Question: I want to implement this layout for buttons on a project.

Things I have tried.
Recommendations from this <URL>
but it only works for left aligned texts while I want to implement a text-align centered button.
The above post suggests:
'''
a {
position: relative;
display: inline
}
a:after {
position: absolute;
left: 0;
bottom: 0;
width: 100%;
height: 1px;
border-bottom: 1px solid #000;
content: ""
}
'''
'''
<a href="#">Lorem Ipsum Foo Bar</a>
'''
Fiddle Try <URL>
<URL> This post is still open and suggests on duplicate content for this.
Any other ideas required.
This is meant to be responsive, so can't use a 'span' inside just for the last line and give it a border.
Please help.
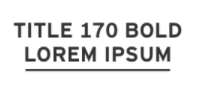
Answer: You can use JavaScript for this. This way you can use apply any CSS to your links and don't have to worry about it.
JavaScript algorithm of finding and highlighting words of last line:
1. Iterate through all links. Skip this step if you need to apply this style to only one element.
2. Get element's text (innerText).
3. Split text by whitespace (" ") sign.
4. Remove all elements from block.
5. Add spans with words and spans with whitespace (also save this spans to array).
6. Sort this array by span with the hightest top lowest left of span's rectangle to get first word of last line.
7. Get top element of this array.
8. Add highlighting class to the this element and its next siblings.
'''
highlightLastLineForLinks();
// apply highlighting on window resize
window.addEventListener("resize", highlightLastLineForLinks);
// utility method to find all siblings
function getNextSiblings(elem, filter) {
var sibs = [];
while (elem = elem.nextSibling) {
if (!filter || filter(elem)) sibs.push(elem);
}
return sibs;
}
function highlightLastLineForLinks() {
var elements = document.querySelectorAll("a");
for (var i = 0; i < elements.length; i++) {
highlightLastLine(elements[i]);
}
}
// Peforms highlighting for single element
function highlightLastLine(element) {
var text = element.innerText.trim();
// get words list
var words = text.split(" ");
// removing all elements
while (element.firstChild) {
element.removeChild(element.firstChild);
}
var spanArray = [];
// add spans with words and whitespaces
for (var i = 0; i < words.length; i++) {
// append span with word */
var span = document.createElement("span");
span.appendChild(document.createTextNode(words[i]));
element.appendChild(span);
// save span element to array
spanArray.push(span);
span = document.createElement("span");
// append whitespace
span.appendChild(document.createTextNode(" "));
element.appendChild(span);
// save span element to array
spanArray.push(span);
}
// sorting by highest top and lowest left
spanArray.sort(function(a, b) {
var rectA = a.getBoundingClientRect();
var rectB = b.getBoundingClientRect();
var deltaTop = rectB.top - rectA.top;
// if differense is less then 1px
if (Math.abs(deltaTop) < 1) {
return rectA.left - rectB.left;
}
return deltaTop;
});
// appending highlighting to siblings of first word of last line
var lastLineSpans = getNextSiblings(spanArray[0]);
// also include the same element
lastLineSpans.unshift(spanArray[0]);
for (var i = 0; i < lastLineSpans.length; i++) {
var lastLineSpan = lastLineSpans[i];
lastLineSpan.classList.add("underline");
}
}
'''
'''
a {
text-decoration: none;
/* just styles for demo */
display: block;
text-align: center;
margin-bottom: 10px;
}
.underline {
border-bottom: 1px solid currentColor;
}
'''
'''
<a href="#">Lorem ipsum</a>
<a href="#">
Lorem ipsum dolor sit amet, consectetur adipiscing elit. Duis venenatis purus non elit imperdiet, non dictum turpis pharetra. Duis a posuere neque, quis pellentesque urna. In id massa mollis, consectetur velit id, fermentum ipsum. Maecenas vehicula leo sit amet massa volutpat consectetur. Cras eu varius justo. Donec ultrices eu est et mattis. Praesent mollis varius ultrices. Pellentesque tempus mauris diam, id scelerisque sem sollicitudin eu. Cras lacinia volutpat sapien ut pellentesque. Pellentesque sollicitudin eleifend sodales. Nulla ornare ex tellus, eget fermentum diam facilisis in.
</a>
<a href="#">
Phasellus nec malesuada tortor. Aliquam erat volutpat. Duis commodo quam at lectus feugiat lacinia. Proin cursus vulputate hendrerit. Duis sit amet fringilla dui. Sed euismod viverra tellus id viverra. Morbi ultrices nulla sed libero porttitor, nec sollicitudin risus blandit. Nulla maximus purus id imperdiet tincidunt. Donec arcu velit, condimentum in euismod vitae, porta eget nibh. Sed auctor metus nulla, in pulvinar neque sodales in. Ut sodales eget diam non vehicula. Praesent ut convallis erat, et ultricies elit. Suspendisse vitae efficitur turpis, at accumsan nulla. Nullam vehicula, lorem quis fermentum tincidunt, enim mi tincidunt odio, nec rutrum est diam sed ipsum.
</a>
<a href="#">
Vivamus eleifend tincidunt urna. Mauris tellus turpis, malesuada nec venenatis nec, mollis et lorem. Nunc pharetra sapien quis justo lobortis molestie. Mauris facilisis ultricies mi, ut auctor lorem porta ac. Integer placerat gravida mi, a elementum nibh congue convallis. Phasellus posuere, mauris sit amet tempus venenatis, metus mi dignissim arcu, nec elementum enim libero ut leo. Aliquam nec est sapien. Mauris in suscipit risus, in lacinia nunc. Morbi at augue ligula. Duis eros quam, tincidunt et sollicitudin a, porta nec dolor. Sed consequat urna non purus ultricies, eget ullamcorper ante convallis.
</a>
<a href="#">
Vestibulum sit amet ante nec lectus dictum sodales ut sed nulla. Phasellus quis orci semper, fringilla neque ac, suscipit ex. Maecenas in sem nec odio sollicitudin imperdiet vitae in felis. Integer euismod eget justo sit amet finibus. Donec venenatis odio quis felis hendrerit posuere vel nec nisi. Ut facilisis commodo massa ac maximus. Suspendisse semper mattis aliquet. Phasellus tempus augue ligula, a pretium eros blandit a. Nullam sed nisi id nisi pharetra facilisis. Curabitur eu nisl mauris. Curabitur iaculis congue augue, vel convallis purus mollis et. Aliquam erat volutpat. Nam tempor arcu vel molestie eleifend.
</a>
<a href="#">
Quisque tincidunt non ex consectetur dapibus. Interdum et malesuada fames ac ante ipsum primis in faucibus. Vestibulum ultricies a nibh finibus vehicula. Suspendisse eu magna sed tortor sollicitudin porttitor. Quisque non turpis at diam eleifend elementum nec ac odio. Duis posuere dignissim risus, non semper arcu lacinia et. Cras mauris nulla, aliquam a maximus a, pellentesque eu est. Suspendisse sit amet laoreet risus. Nulla vestibulum vehicula metus, finibus porttitor ipsum fermentum eu.
</a>
<a href="#">
In at volutpat nibh. Vestibulum sit amet aliquet nisl. In iaculis lectus ac ligula molestie vestibulum. Quisque bibendum tempor luctus. Mauris fermentum blandit magna a malesuada. Donec sagittis odio tortor, non scelerisque odio scelerisque non. Donec tristique mi id lacus finibus vestibulum. Suspendisse convallis nunc facilisis, tempor lorem vitae, ultricies dolor. Nullam magna mauris, maximus vitae arcu ac, feugiat sodales nunc. Praesent ullamcorper, arcu sed elementum varius, mi lorem dapibus mauris, id ullamcorper odio ligula eu lacus. Nullam in porttitor sem. Donec vitae velit a leo mollis facilisis non in odio. Nam in auctor sapien, imperdiet mattis leo. Etiam at odio orci. Nunc at blandit eros. Cras semper non nulla et interdum.
</a>
'''
You can also see how it works with window resizing via <URL>.